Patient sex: F
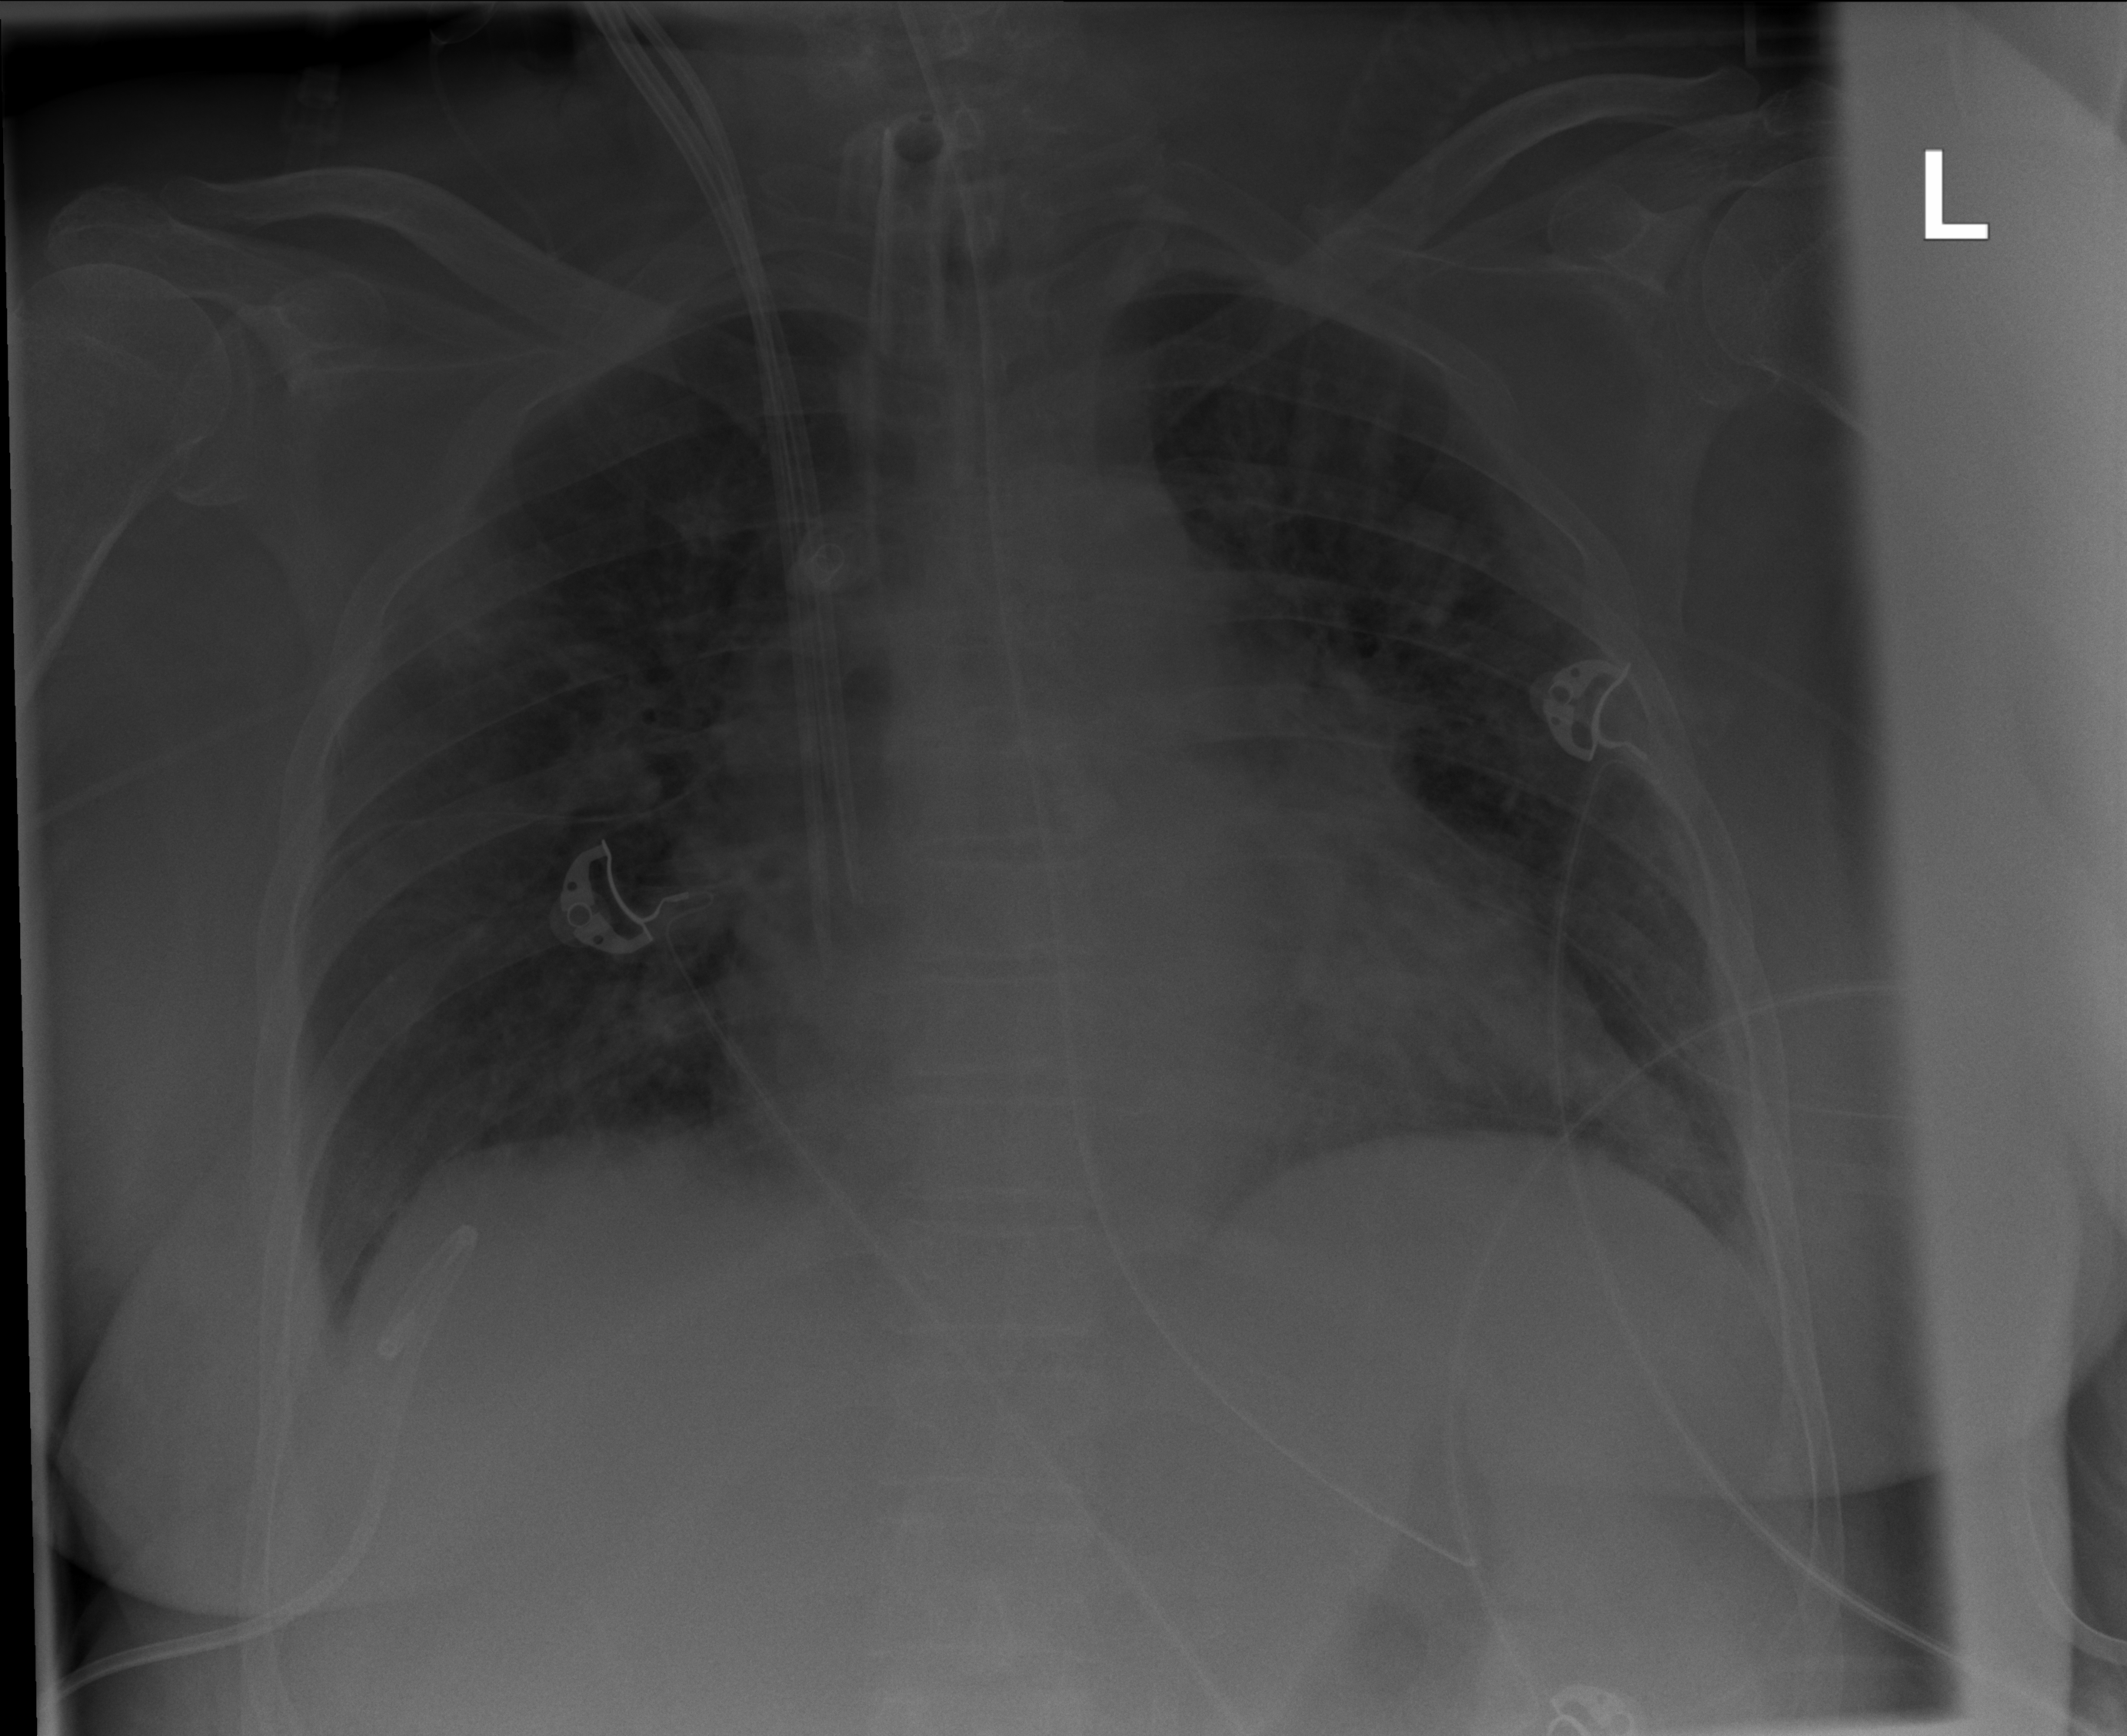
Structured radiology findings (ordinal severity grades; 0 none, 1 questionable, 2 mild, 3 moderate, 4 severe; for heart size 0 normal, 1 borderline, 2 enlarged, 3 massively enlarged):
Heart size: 2
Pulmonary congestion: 2
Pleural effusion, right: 2
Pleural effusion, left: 1
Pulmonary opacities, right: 2
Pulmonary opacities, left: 2
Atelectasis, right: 2
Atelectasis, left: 2